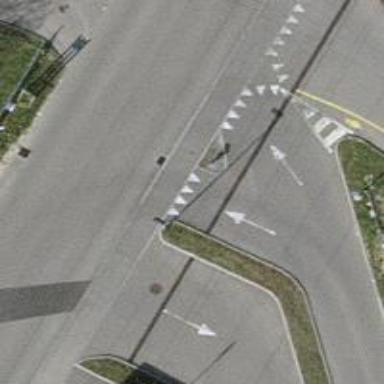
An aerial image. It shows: Unmarked crossing on the road.